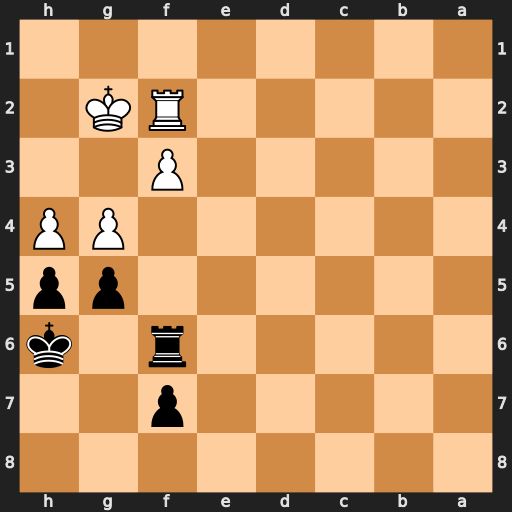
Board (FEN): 8/5p2/5r1k/6pp/6PP/5P2/5RK1/8
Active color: b
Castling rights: -
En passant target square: -
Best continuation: hxg4 hxg5+ Kxg5